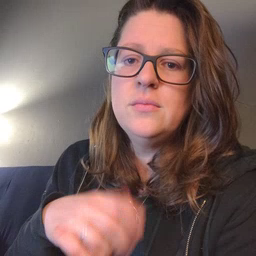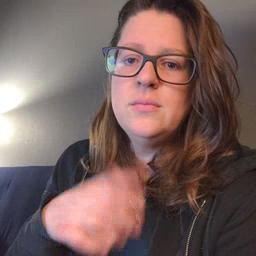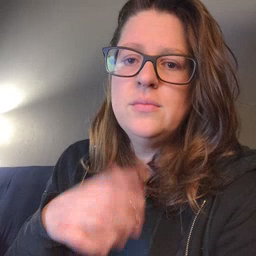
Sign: finish